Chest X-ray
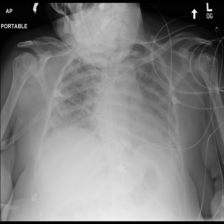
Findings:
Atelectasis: negative
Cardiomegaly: positive
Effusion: positive
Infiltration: negative
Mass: negative
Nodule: negative
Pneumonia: negative
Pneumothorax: negative
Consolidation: negative
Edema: negative
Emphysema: negative
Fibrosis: negative
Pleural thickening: negative
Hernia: negative